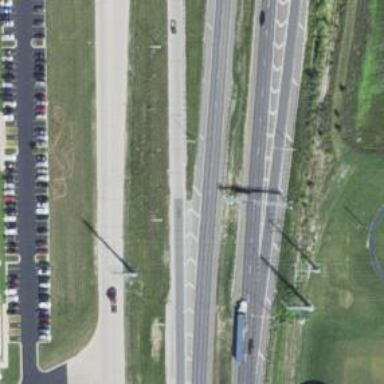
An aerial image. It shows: Trunk link highway.